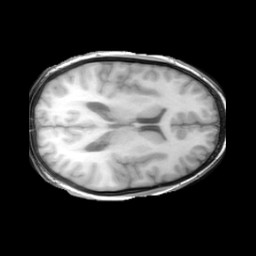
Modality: T1w
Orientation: axial
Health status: ill
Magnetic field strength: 3 T